Question: I have a layout file which displays perfectly in the IDE view and it doesnt have any errors out lined. But when i run it the activity is blank...
Why could this be?

There is a screen shot of the emulators view and the view in the IDE:
the xml code for it follows below:
'''
<TableLayout xmlns:android="http://schemas.android.com/apk/res/android"
android:layout_width="fill_parent"
android:layout_height="fill_parent" >
<TableRow
android:id="@+id/tableRow1"
android:layout_width="wrap_content"
android:layout_height="wrap_content" >
<QuickContactBadge
android:id="@+id/quickContactBadge1"
android:layout_width="wrap_content"
android:layout_height="wrap_content" />
<EditText
android:id="@+id/editText1"
android:layout_width="0dp"
android:layout_height="match_parent"
android:layout_weight="1"
android:ems="10"
android:inputType="textMultiLine"
android:text="This a pictuer of a hamburger" />
<EditText
android:id="@+id/editText2"
android:layout_width="0dp"
android:layout_height="match_parent"
android:layout_weight="0.5"
android:ems="10"
android:inputType="numberDecimal"
android:text="R41.24" />
</TableRow>
<TableRow
android:id="@+id/tableRow12"
android:layout_width="wrap_content"
android:layout_height="wrap_content" >
<QuickContactBadge
android:id="@+id/quickContactBadge12"
android:layout_width="wrap_content"
android:layout_height="wrap_content" />
<EditText
android:id="@+id/editText21"
android:layout_width="0dp"
android:layout_height="match_parent"
android:layout_weight="1"
android:ems="10"
android:inputType="textMultiLine"
android:text="This a pictuer of a hamburger" />
<EditText
android:id="@+id/editText22"
android:layout_width="0dp"
android:layout_height="match_parent"
android:layout_weight="0.5"
android:ems="10"
android:inputType="numberDecimal"
android:text="R41.24" />
</TableRow>
'''
Activity Code:
'''
public class FoodMenuActivity extends Activity {
@Override
protected void onCreate(Bundle savedInstanceState) {
super.onCreate(savedInstanceState);
setContentView(R.layout.activity_food_menu);
}
@Override
public boolean onCreateOptionsMenu(Menu menu) {
// Inflate the menu; this adds items to the action bar if it is present.
getMenuInflater().inflate(R.menu.food_menu, menu);
return true;
}
'''
}
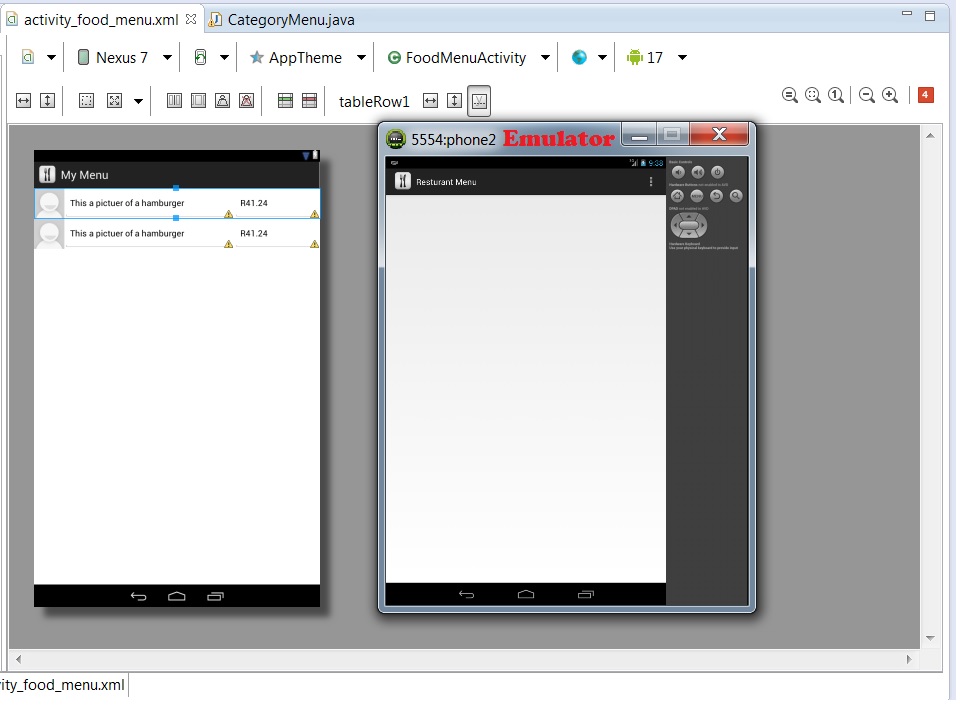
Answer: The problem was my 'QuickContactBadge' , I changed it to a 'ImageView' and it worked.